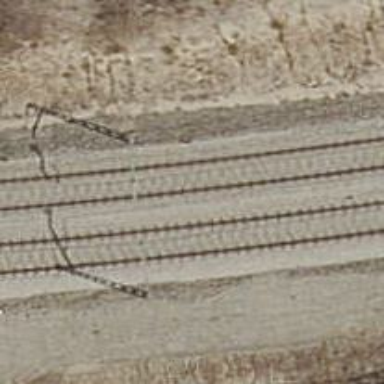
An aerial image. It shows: Railway track with contact line for electrification.